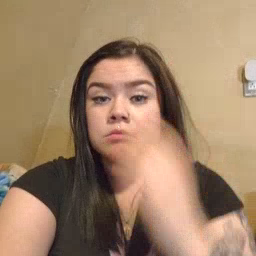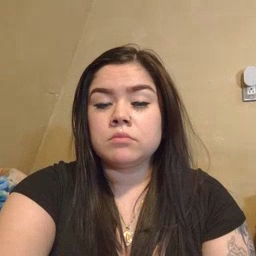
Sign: morning